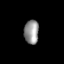
Tissue: lung
Cell type: Endothelial cells
Senescence score: 0.5974
Nuclear area (px): 344
Mean DAPI intensity: 148.555